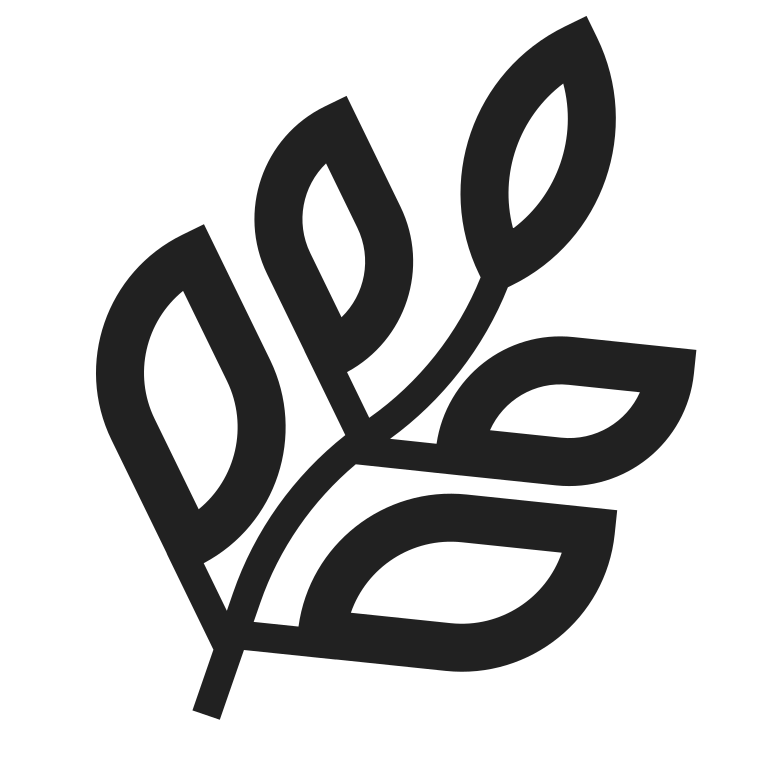
herb high contrast